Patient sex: F
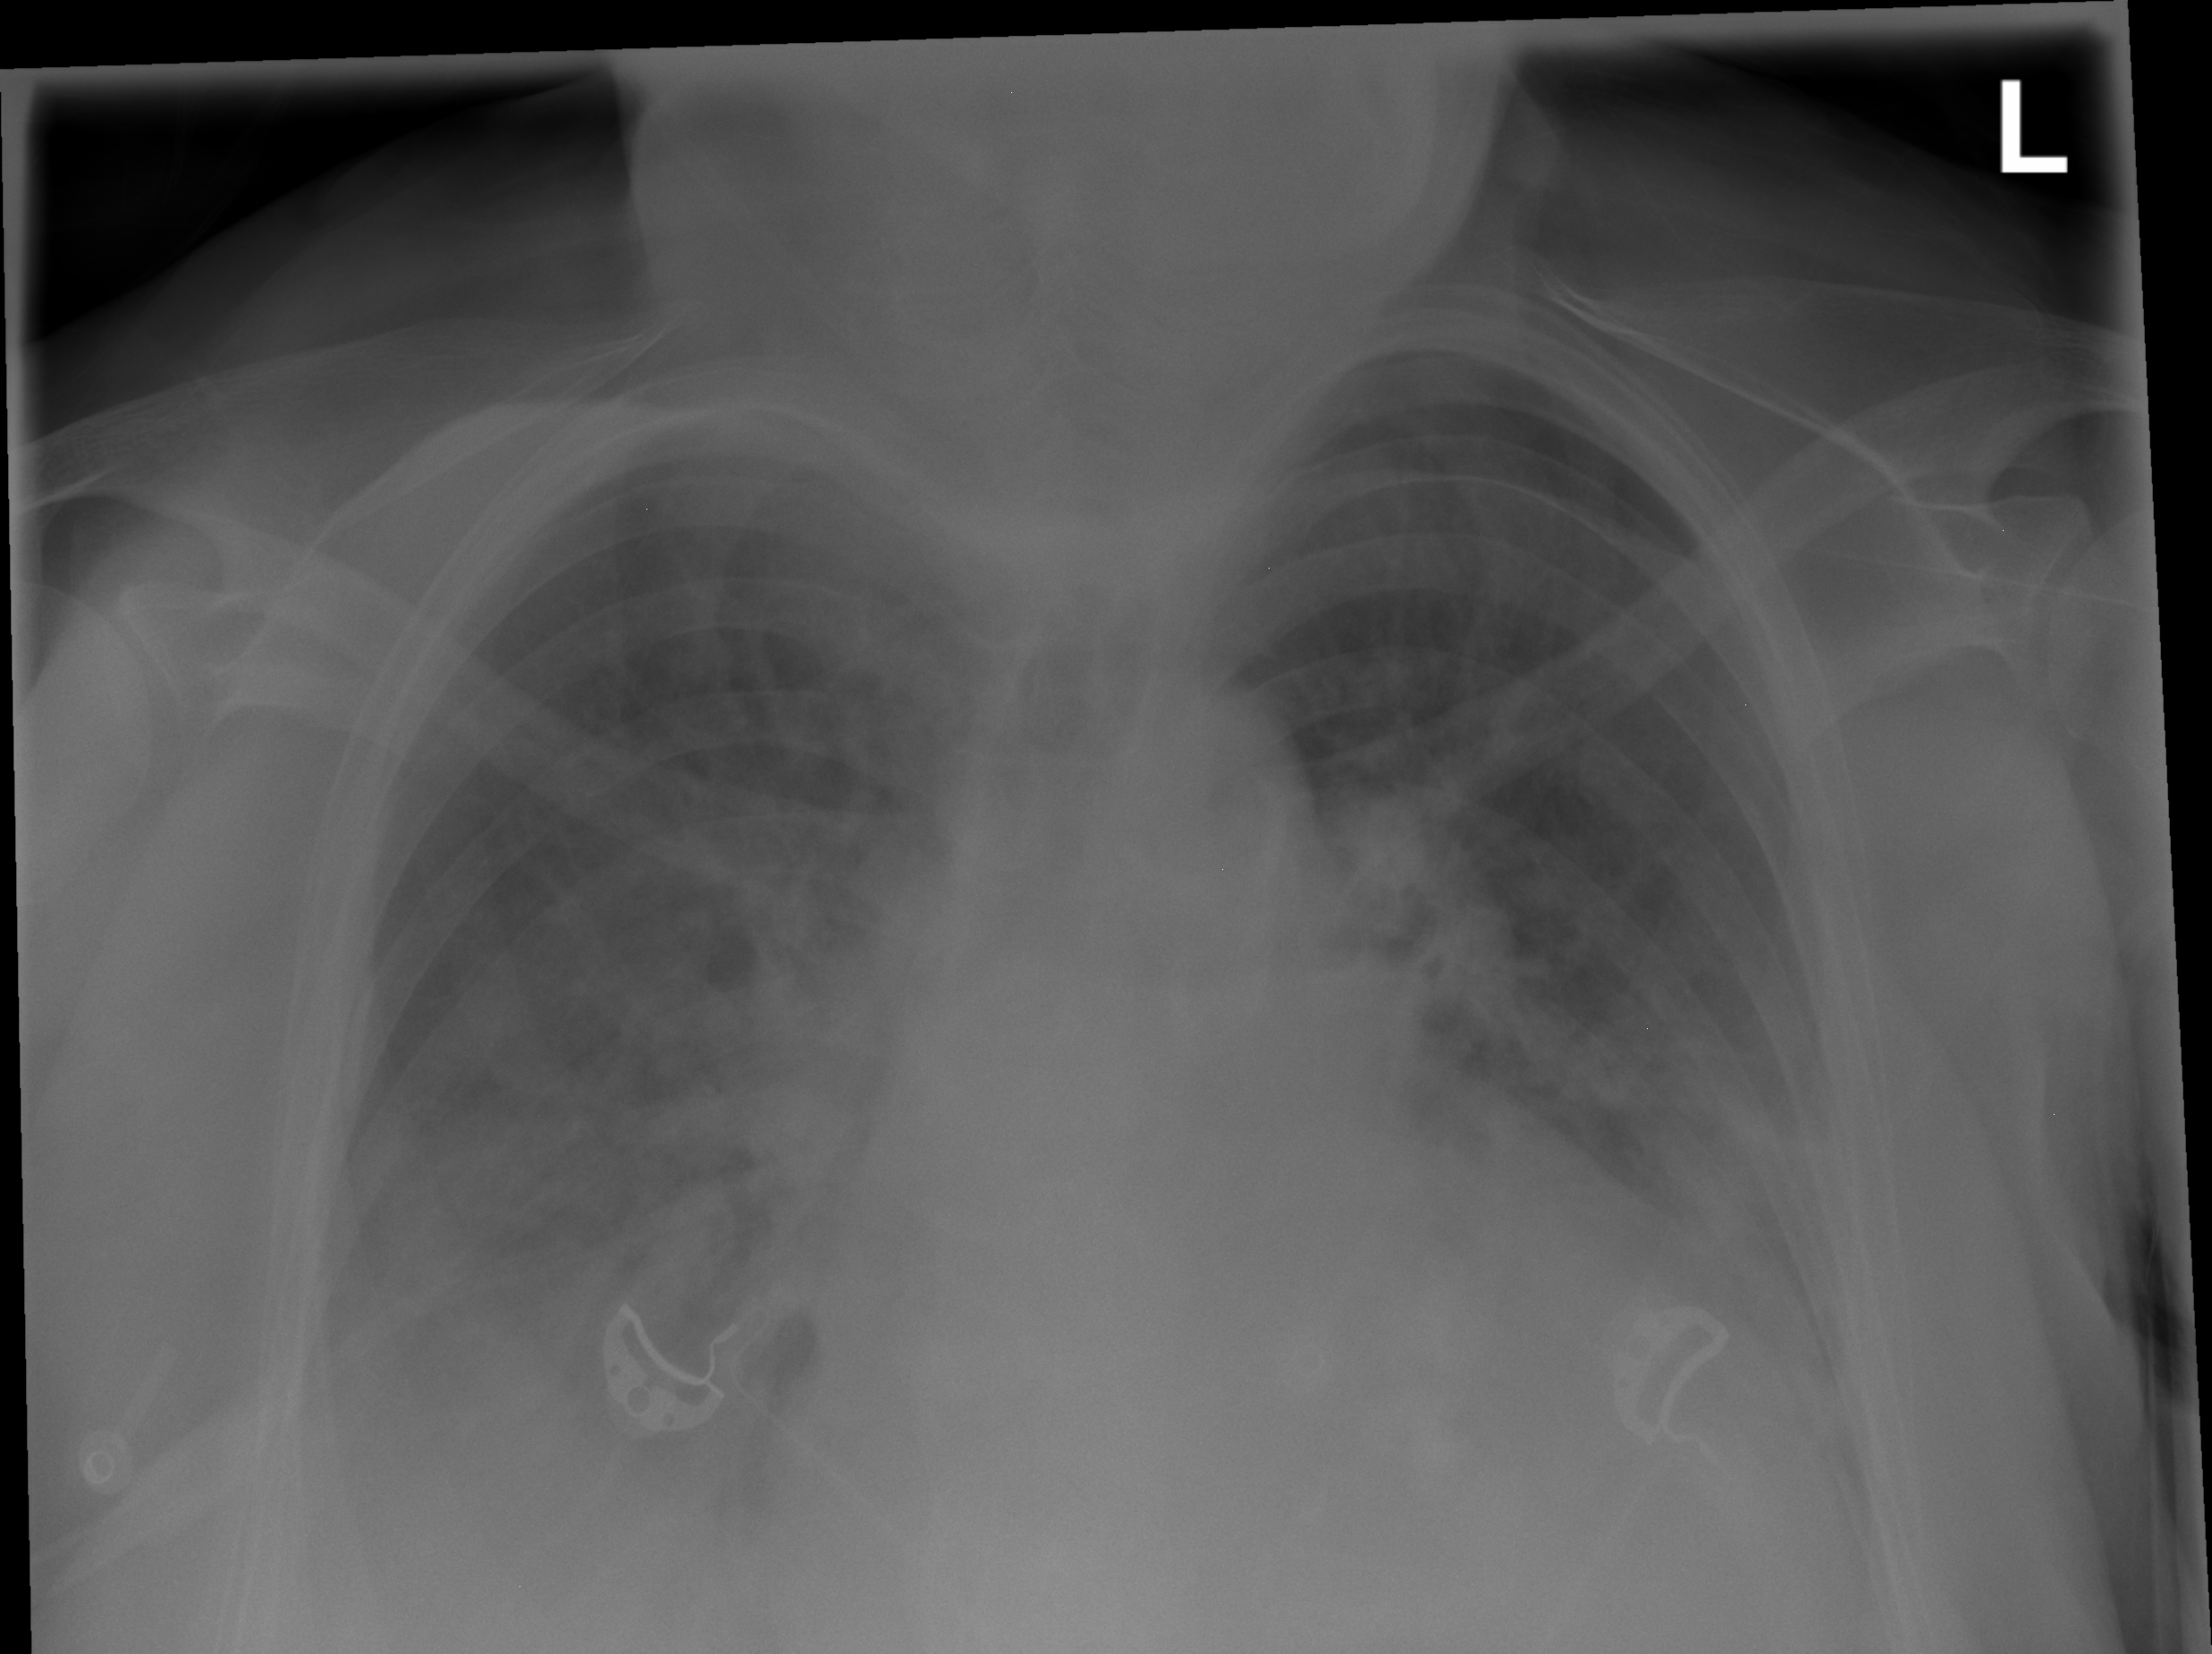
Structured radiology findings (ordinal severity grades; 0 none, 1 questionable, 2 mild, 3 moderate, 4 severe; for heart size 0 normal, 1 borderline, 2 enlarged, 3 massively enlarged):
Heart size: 3
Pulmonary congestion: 2
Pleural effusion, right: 0
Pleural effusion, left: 0
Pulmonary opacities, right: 2
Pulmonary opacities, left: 2
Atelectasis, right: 0
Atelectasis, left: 0